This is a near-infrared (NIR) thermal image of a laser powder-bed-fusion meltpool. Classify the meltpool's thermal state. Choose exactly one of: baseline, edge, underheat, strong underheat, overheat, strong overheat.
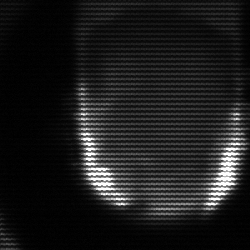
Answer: baseline